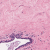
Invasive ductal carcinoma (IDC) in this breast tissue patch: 0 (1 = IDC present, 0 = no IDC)